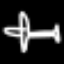
Label: airplane